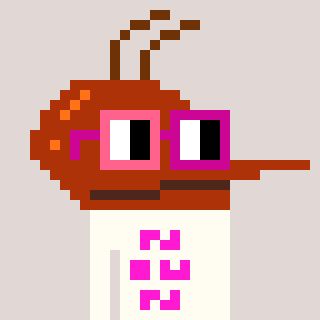
a pixel art character with square pink and red glasses, a mosquito-shaped head and a grayscale-colored body on a warm background